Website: bh-photo
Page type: account-selection
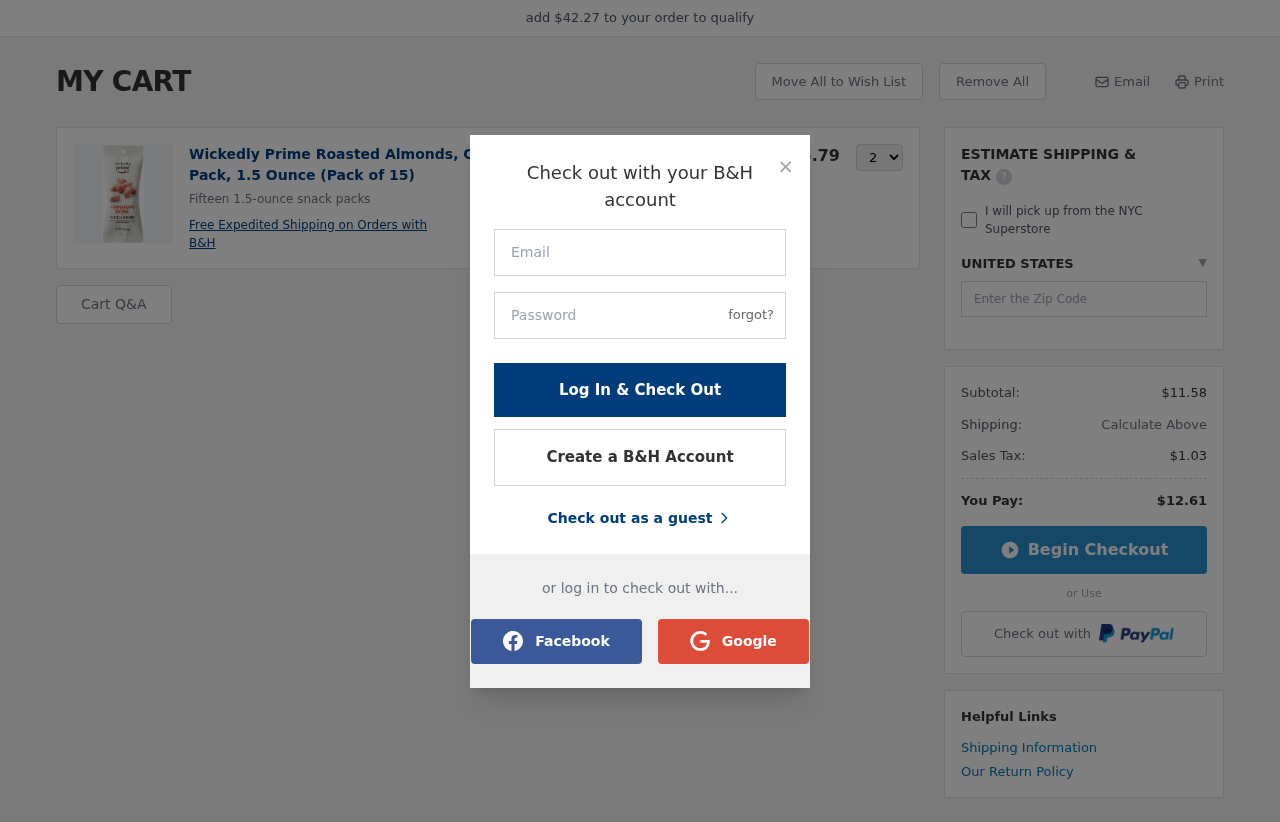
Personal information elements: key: PII_COUNTRY
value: UNITED STATES
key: PII_LOGIN_USERNAME
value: leon7469
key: PII_POSTCODE
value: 52904
Product elements: key: PRODUCT1_DESC
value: Fifteen 1.5-ounce snack packs
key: PRODUCT1_NAME
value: Wickedly Prime Roasted Almonds, Cinnamon-Sugar, Snack Pack, 1.5 Ounce (Pack of 15)
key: PRODUCT1_PRICE
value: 5.79
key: PRODUCT1_QUANTITY
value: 2
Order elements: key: ORDER_SUBTOTAL
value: $11.58
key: ORDER_TAX
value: $1.03
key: ORDER_TOTAL
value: $12.61
Other elements: key: AMOUNT_TO_QUALIFY
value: $42.27